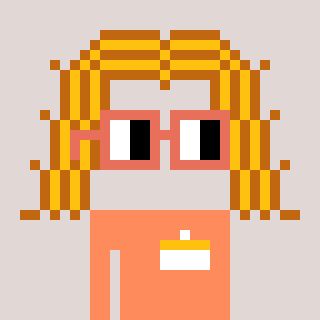
a pixel art character with square orange glasses, a hair-shaped head and a peachy-colored body on a warm background